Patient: sex M, age 23
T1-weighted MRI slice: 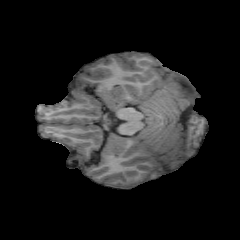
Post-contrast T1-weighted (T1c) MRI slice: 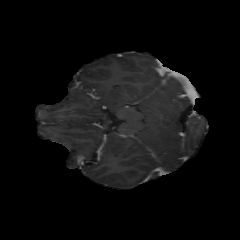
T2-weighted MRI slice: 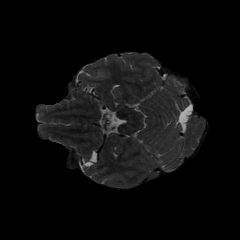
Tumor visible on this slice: no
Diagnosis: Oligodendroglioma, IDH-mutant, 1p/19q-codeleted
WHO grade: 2